Question: Please check image below which shows multiple vertical lines with different colors. Issue here is that on hovering annotation text "test" line color gets disappear.

Please check code below.
'''
var session_data = [["Date",{"role":"annotation"},"Value"],["2015-06-07",'test',861],["2015-06-08",'test',1381],["2015-06-09",'test',2351],["2015-06-10",'test',2125],["2015-06-11",'test',1970],["2015-06-12",'test',1745],["2015-06-13",'test',1079],["2015-06-14",'test',1087],["2015-06-15",'test',2221],["2015-06-16",'test',2176],["2015-06-17","Test ",1918],["2015-06-18",'test',1826],["2015-06-19",'test',1720],["2015-06-20",'test',937],["2015-06-21",'test',1094],["2015-06-22",'test',2170],["2015-06-23",'test',2085],["2015-06-24",'test',1952],["2015-06-25",'test',1865],["2015-06-26",'test',1674],["2015-06-27",'test',977],["2015-06-28",'test',1005],["2015-06-29",'test',2130],["2015-06-30",'test',1913],["2015-07-01",'test',1774],["2015-07-02",'test',1891],["2015-07-03",'test',1572],["2015-07-04",'test',979],["2015-07-05",'test',1024],["2015-07-06",'test',2163],["2015-07-07",'test',2041]];
function getRandomColor() {
var letters = '0123456789ABCDEF'.split('');
var color = '#';
for (var i = 0; i < 6; i++ ) {
color += letters[Math.floor(Math.random() * 16)];
}
return color;
}
var chart = new google.visualization.AreaChart(document.querySelector('#linechart_material'));
google.visualization.events.addListener(chart, 'ready', function() {
var rects = document.getElementById('linechart_material')
.querySelector('svg')
.querySelector('g:nth-of-type(2)')
.querySelector('g:nth-of-type(1)')
.querySelector('g:nth-of-type(4)')
.querySelectorAll('rect')
for (var i=0;i<rects.length;i++) {
rects[i].setAttribute('stroke', getRandomColor());
rects[i].setAttribute('stroke-width', '5');
}
});
chart.draw(data, {
width: 1600,
height: 600,
annotation: {
1: {
style: 'line',
color: 'black'
},
2:{
style: 'line',
color: 'blue'
}
},
vAxis: {
gridlines: {
color: 'none'
},
baselineColor: 'green'
},
hAxis: {
gridlines: {
color: 'none'
}
},
series: {
0: {color: '#e7711b'},
1: {color: '#e2431e'},
2: {color: '#f1ca3a'},
3: {color: '#6f9654'},
4: {color: '#1c91c0'},
5: {color: '#43459d'},
}
});
}
google.load('visualization', '1', {packages: ['corechart'], callback: drawVisualization});
'''
Please check js fiddle - <URL>
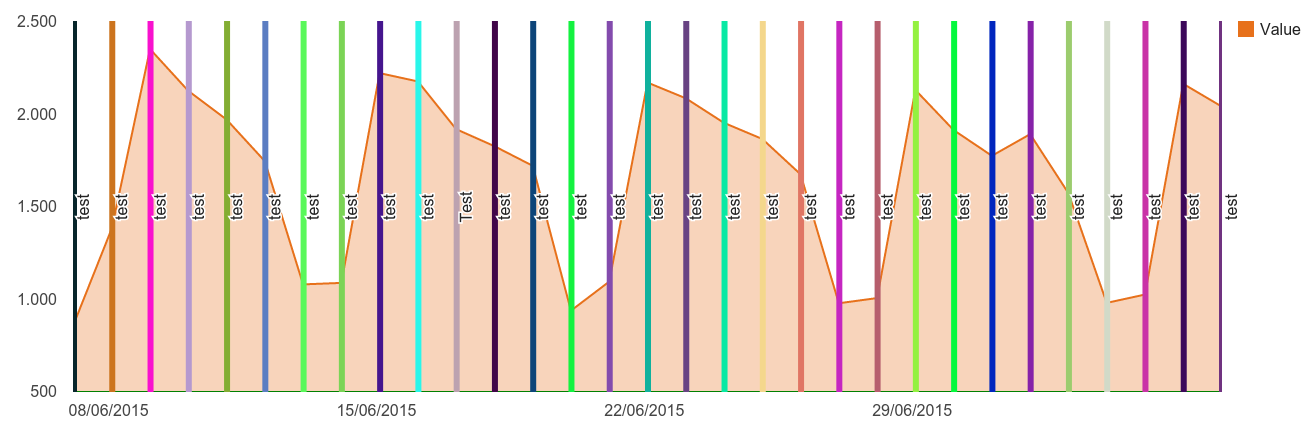
Answer: Wee, as far I see it is for you to keep elements painted, and chart API has no idea how have you customized its styles. The only solution I can see here is to keep lines painted by your own, after each time chart API repaints it.
For this purpose you can use
'''
onmouseout
'''
and
'''
onmouseover
'''
events.
'''
var updateElementColor = function(element){
var color = element.getAttribute('my-color');
if(!color){
color = getRandomColor();
}
element.setAttribute('stroke', color);
element.setAttribute('my-color', color);
element.setAttribute('stroke-width', '5');
};
var updateColorsCallback = function() {
var rects = document.getElementById('linechart_material')
.querySelector('svg')
.querySelector('g:nth-of-type(2)')
.querySelector('g:nth-of-type(1)')
.querySelector('g:nth-of-type(4)')
.querySelectorAll('rect')
for (var i=0;i<rects.length;i++) {
updateElementColor(rects[i]);
}
};
google.visualization.events.addListener(chart, 'ready',
updateColorsCallback
);
google.visualization.events.addListener(chart, 'onmouseout',
updateColorsCallback
);
google.visualization.events.addListener(chart, 'onmouseover',
updateColorsCallback
);
'''
See this fiddle - <URL>